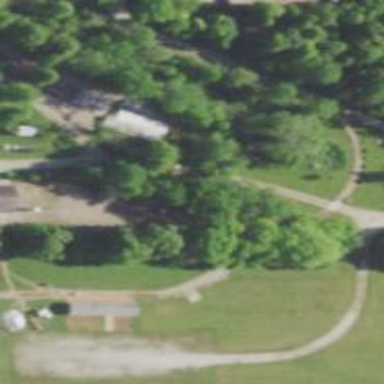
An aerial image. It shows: Miniature railway.